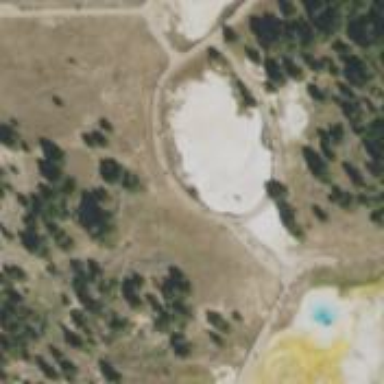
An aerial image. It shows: Natural hot spring.